Field crop: tomato
Growth stage: 2
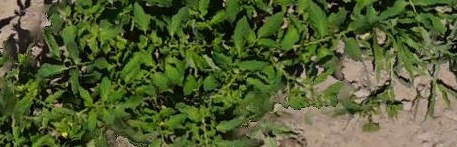
Species: tomato